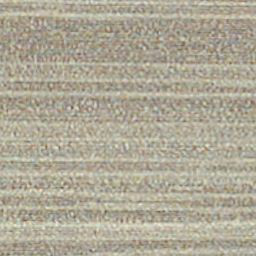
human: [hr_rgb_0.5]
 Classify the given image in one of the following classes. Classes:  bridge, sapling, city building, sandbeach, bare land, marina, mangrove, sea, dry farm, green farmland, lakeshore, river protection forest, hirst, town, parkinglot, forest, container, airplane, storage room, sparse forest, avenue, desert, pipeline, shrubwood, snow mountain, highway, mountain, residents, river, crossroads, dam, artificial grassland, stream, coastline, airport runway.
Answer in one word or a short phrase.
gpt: dry farm